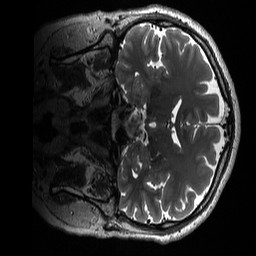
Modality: T2w
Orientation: coronal
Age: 41
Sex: male